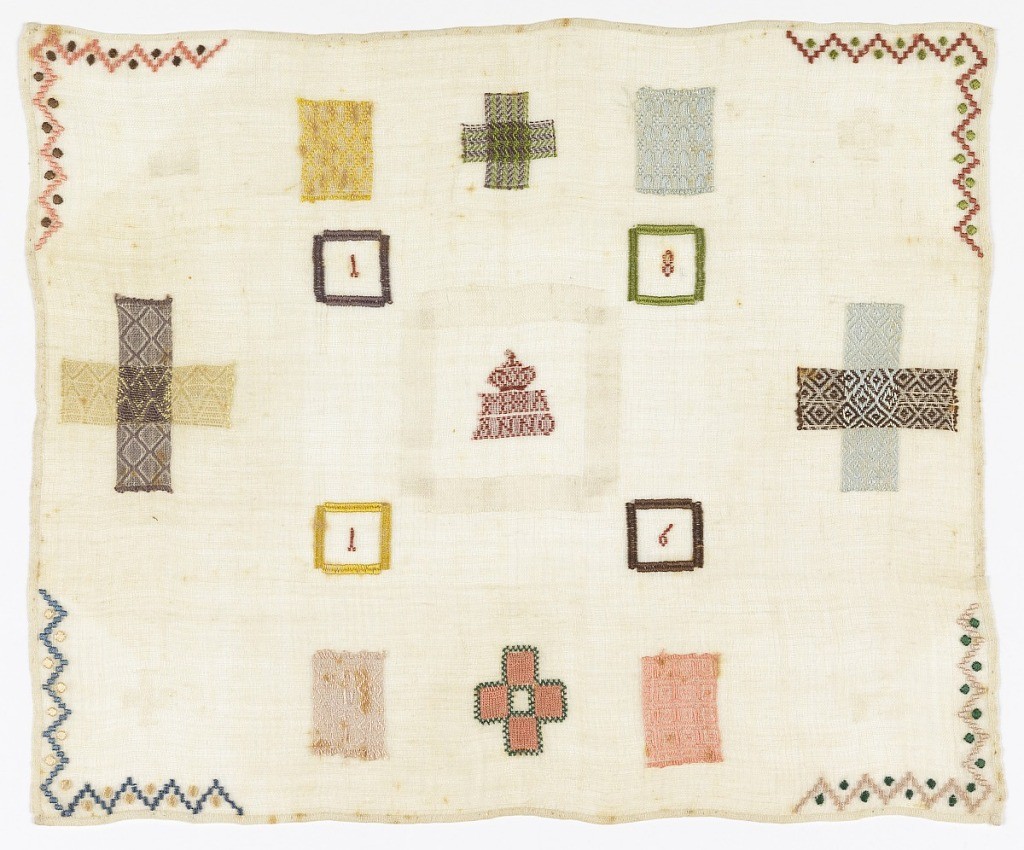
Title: Darning sampler
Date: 1816
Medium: silk embroidery on linen foundation Technique: embroidered in satin, cross, and running stitches (pattern darning) on plain weave foundation
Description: Four darning crosses, one with knitting, in the middle crowned monogram.  Four decorative  squares and each numeral of the date in a embroidered square.  Central patch was not removed and reinserted.